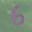
Label: 6